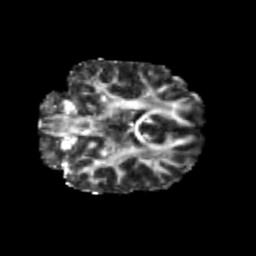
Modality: FA
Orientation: coronal
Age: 21
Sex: male
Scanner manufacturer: siemens
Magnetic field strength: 3 T
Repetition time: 3.5 s
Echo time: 0.113 s